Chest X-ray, PA view. Patient: 70 years old, sex M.
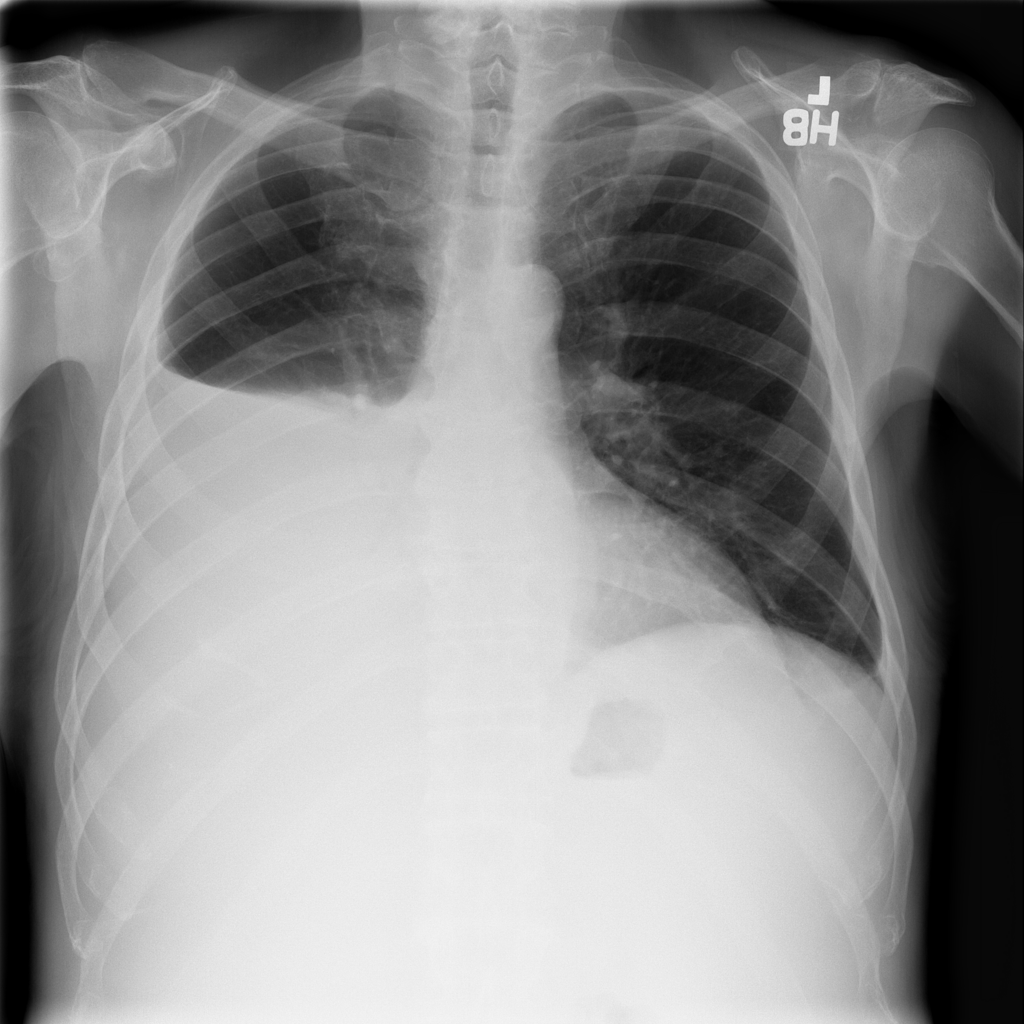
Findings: No Finding